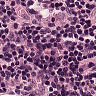
Metastatic tissue present: no